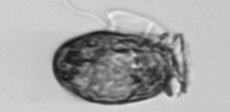
Label: Dinophysis_acuminata